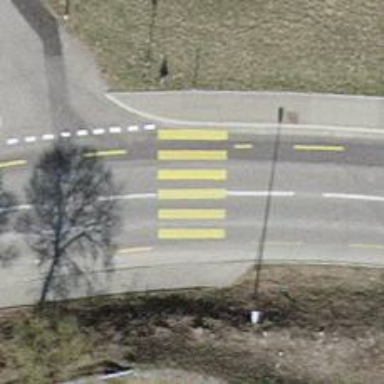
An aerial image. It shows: Marked crossing on the road.